Question: I cannot seem to import Tensorflow or keras.
I have windows 10 computer
I have python 3.8.5
I installed the following using command
1.matplotlib
2.pandas
3.numpy
4.Tensorflow
5.keras
in that order
i have no problem importing matplotlib, pandas or numpy.
but when I try to import tensorflow or keras, it cannot find the module (see screenshot provided)
i also checked in cmd to ensure i have them installed (see screenshot)
<URL>
FYI, I installed python in drive F: and windows is installed in drive C:
is there a reason why I can import pandas, and tensorflow or keras?
any form of help would be highly appreciated!
screenshot on jupyter error:

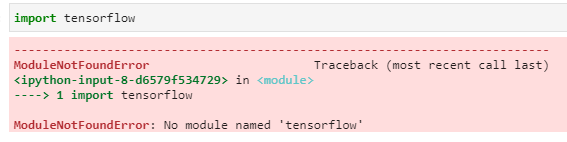
Answer: what version of tensorflow do you want to install? My experience is to use Anaconda onda terminal to install tensorflow. First install tensorflow 2.1 using conda.Conda automatically installs cudnn 7.6.5 and CUDA Toolkit 10.1.243. These are compatible with tensorflow 2.2. Then use pip to install tensorflow 2.2 as shown below
'''
pip install tensorflow ==2.2.0
'''
Conda at this time can only install tensorflow up to 2.1 that is why you have to use pip. pip does not automatically install cudnn or the Cuda toolkit but you already have them installed when you install version 2.1 with Conda. Otherwise you would have to go through a more complicated process to manually install cudnn and the toolkit. Some people have reported problems using python 3.8 with tensorflow. If you run into that create as seperate environment and install python 3.7, tensorflow 2.1 using conda, then install tensorflow 2.2 using pip.